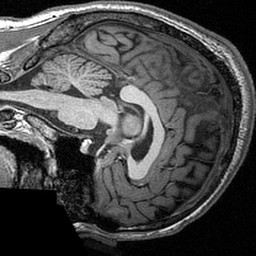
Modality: T1w
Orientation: sagittal
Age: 22
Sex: male
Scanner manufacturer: siemens
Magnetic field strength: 3 T
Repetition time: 2.53 s
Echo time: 0.00309 s